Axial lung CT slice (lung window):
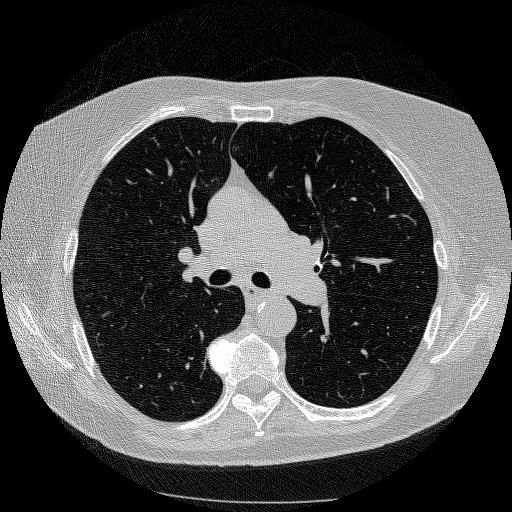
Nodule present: no